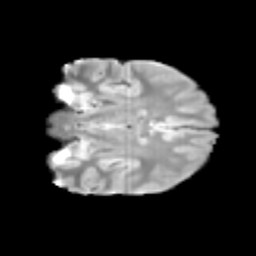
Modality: T2w
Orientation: coronal
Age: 13
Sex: male
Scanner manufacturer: siemens
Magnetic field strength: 3 T
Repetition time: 3.8 s
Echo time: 0.07 s